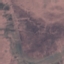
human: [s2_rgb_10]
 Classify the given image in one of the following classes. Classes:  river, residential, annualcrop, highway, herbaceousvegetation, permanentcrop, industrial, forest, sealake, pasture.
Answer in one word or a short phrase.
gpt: HerbaceousVegetation